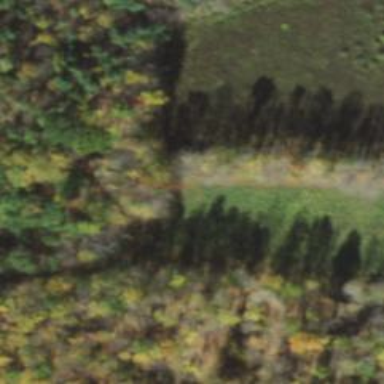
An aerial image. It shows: Row of trees in natural setting.